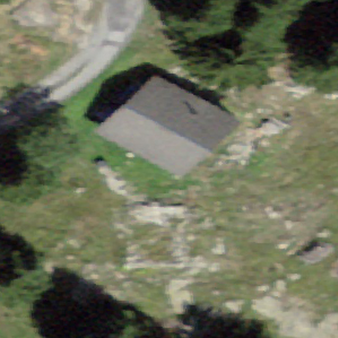
Label: other